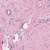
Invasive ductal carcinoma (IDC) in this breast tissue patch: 1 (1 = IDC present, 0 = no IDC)